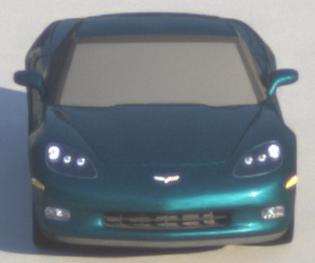
Make: Chevrolet
Model: Corvette Coupé
Detailed model: Corvette (C6) Coupé
Model produced from: 2005/02
Model produced until: 2008/03
Doors: 3
Color: blue
Road condition: dry road
Daytime: sunrise or sunset
Contrast: medium contrast